Chest X-ray. View position: AP
Patient age: 85
Patient sex: F
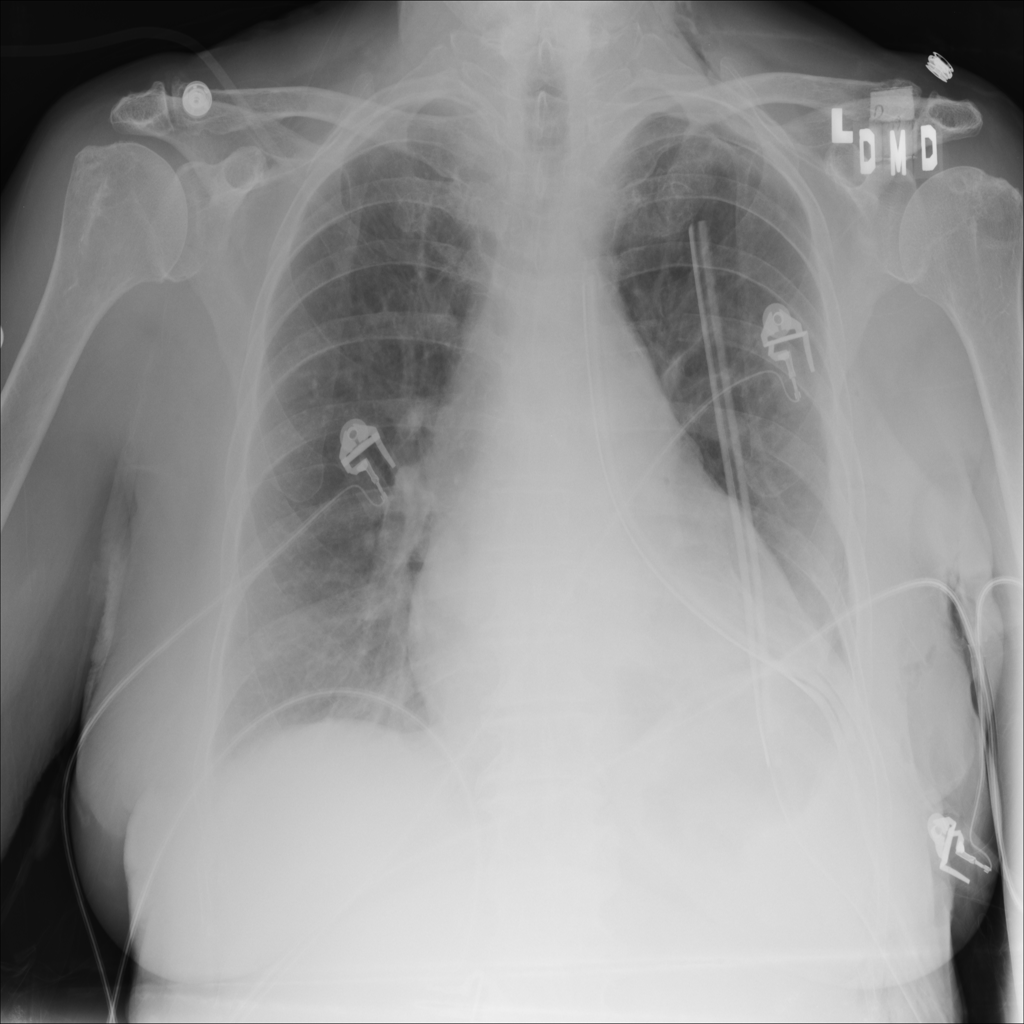
Finding: Pneumothorax